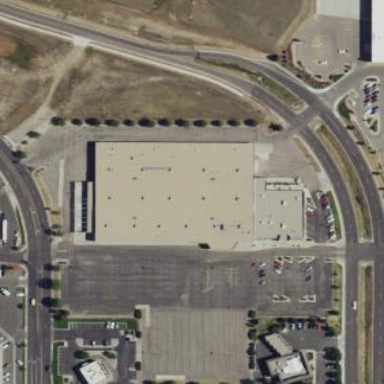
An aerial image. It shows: Retail building.